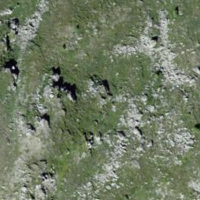
EUNIS habitat code: 26
Species observed at this site:
Empetrum nigrum